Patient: sex M, age 30
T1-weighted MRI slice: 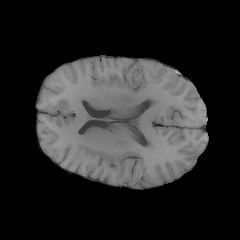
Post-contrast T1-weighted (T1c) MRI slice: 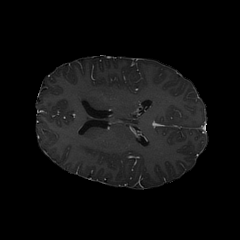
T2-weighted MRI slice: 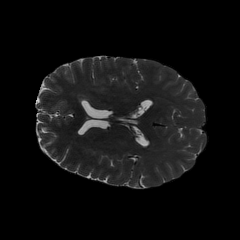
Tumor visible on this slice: no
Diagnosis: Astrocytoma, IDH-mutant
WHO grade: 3